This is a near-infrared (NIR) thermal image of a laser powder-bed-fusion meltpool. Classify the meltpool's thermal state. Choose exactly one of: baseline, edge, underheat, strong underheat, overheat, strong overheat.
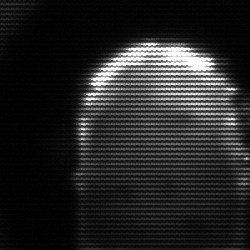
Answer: baseline